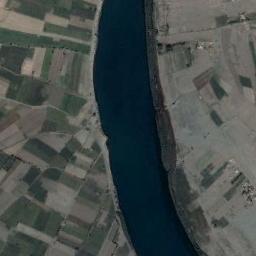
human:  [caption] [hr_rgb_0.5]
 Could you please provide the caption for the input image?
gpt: There are many neat places beside the river .

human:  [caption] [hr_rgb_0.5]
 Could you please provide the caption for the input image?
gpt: A turquoise blue river curved like an arc, With green and tan mixed fields on both sides of the bank, And houses and other buildings .

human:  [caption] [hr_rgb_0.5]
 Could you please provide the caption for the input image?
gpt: The river goes through bare and green farmland .

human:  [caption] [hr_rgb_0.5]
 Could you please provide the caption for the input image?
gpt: The deep blue river goes through the farmland .

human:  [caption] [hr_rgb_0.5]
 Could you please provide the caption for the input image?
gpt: There are many farmlands around the river .